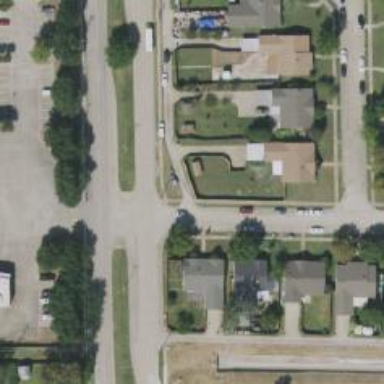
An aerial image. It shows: Alley classified as service road.